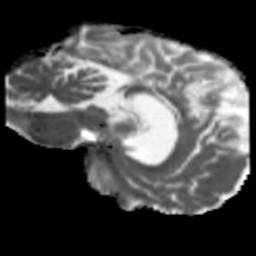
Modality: MD
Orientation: sagittal
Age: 49
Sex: male
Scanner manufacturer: siemens
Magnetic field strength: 3 T
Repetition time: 5.47 s
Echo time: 0.0854 s